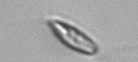
Label: Chrysochromulina